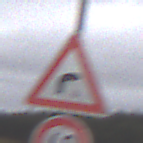
Verkehrszeichen: KurveRechts
Zusatzzeichen unten: Geschwindigkeit60
Umgebung: Outdoor, Nature
Tageszeit: Midday
Wetter: Overcast
Licht: Natural
Jahreszeit: NotSpecified
Kontrast: LowContrast